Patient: sex F, age 59
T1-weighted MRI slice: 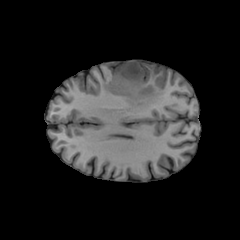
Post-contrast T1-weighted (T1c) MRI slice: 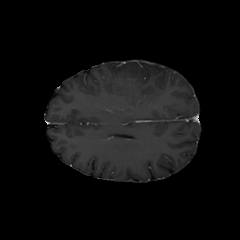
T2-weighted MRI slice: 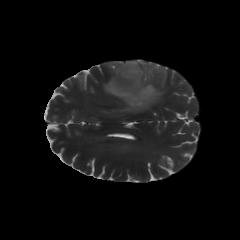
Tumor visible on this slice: yes
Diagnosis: Astrocytoma, IDH-mutant
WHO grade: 3